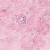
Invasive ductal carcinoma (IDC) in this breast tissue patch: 0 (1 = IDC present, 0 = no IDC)